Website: home-depot
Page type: review-order
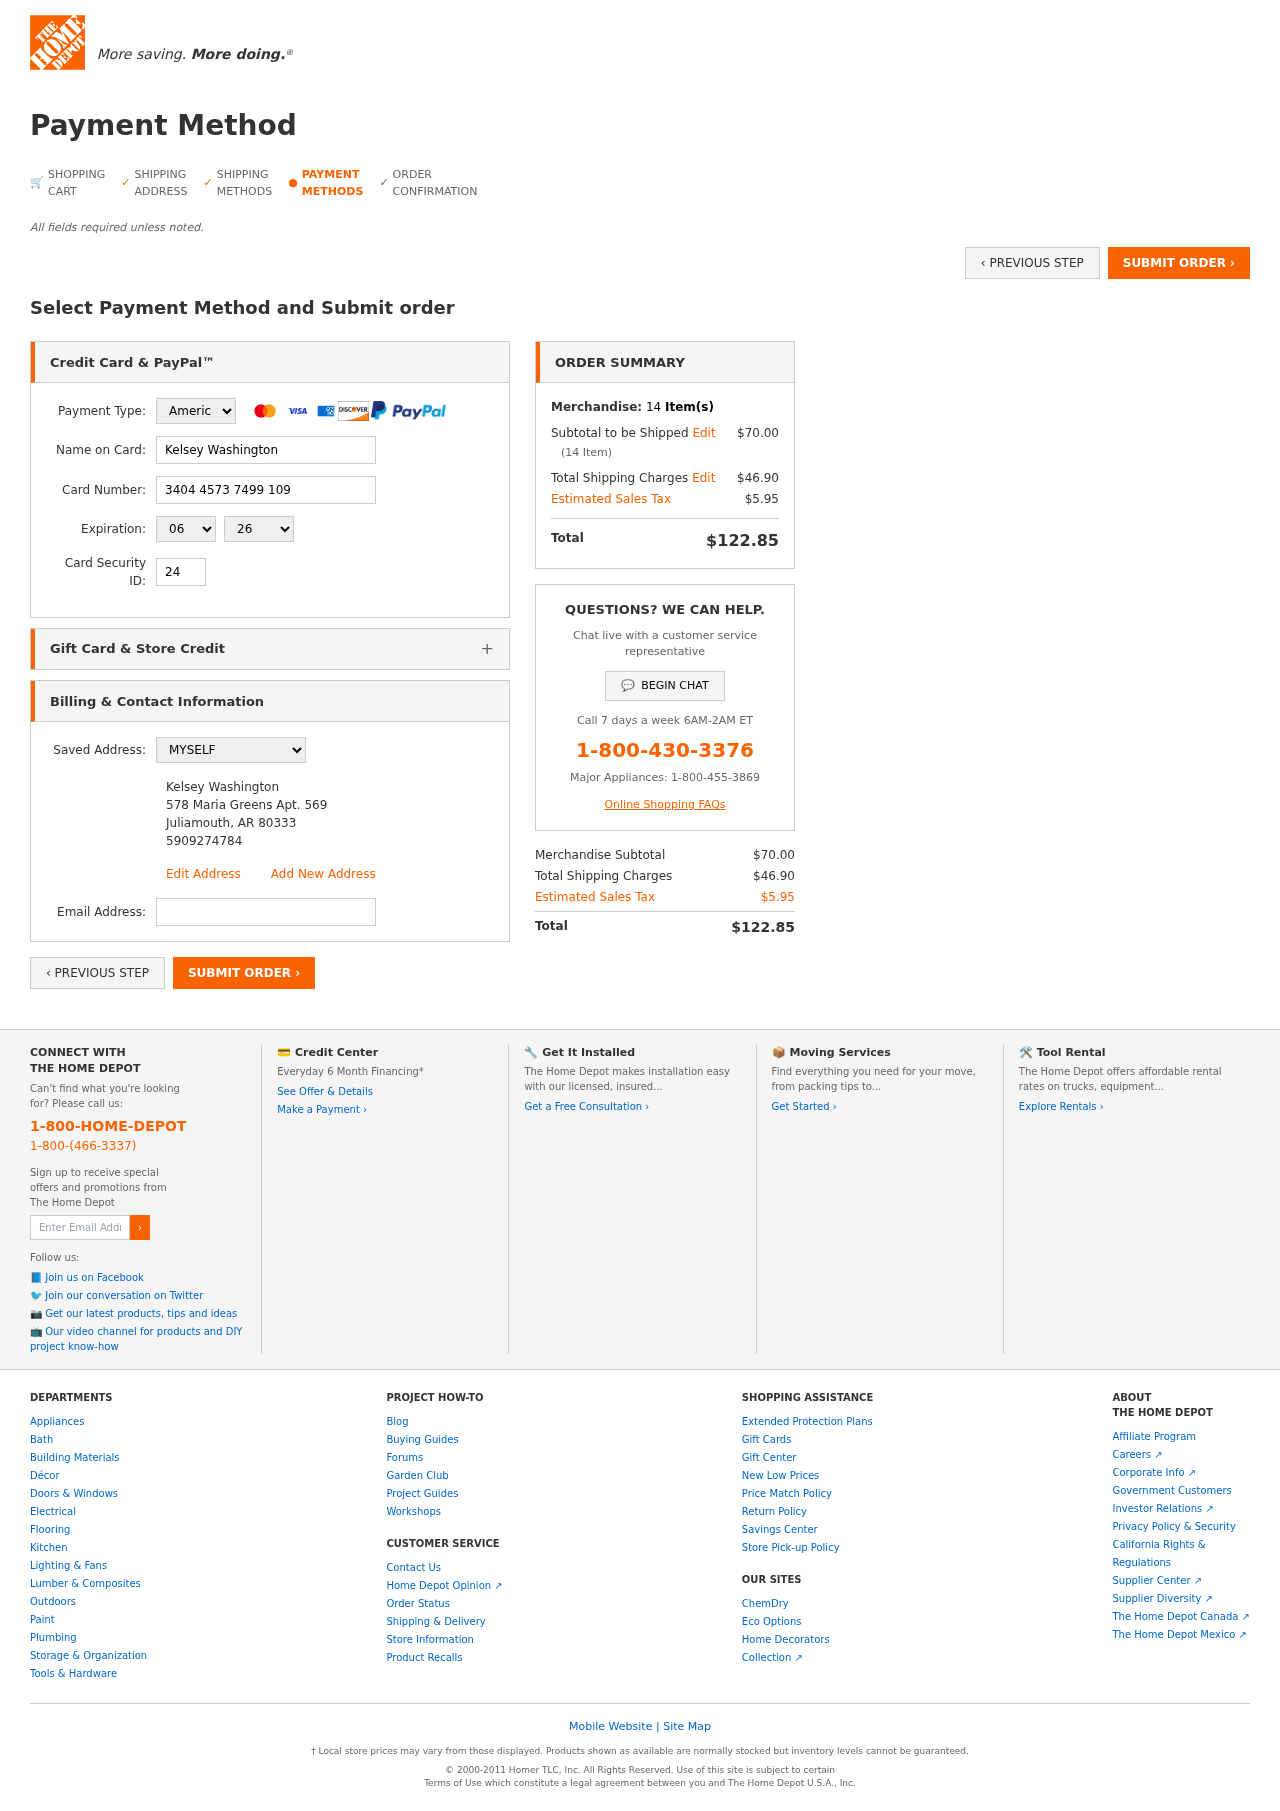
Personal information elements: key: PII_CARD_CVV
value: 2435
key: PII_CARD_EXPIRY_MONTH
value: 06
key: PII_CARD_EXPIRY_YEAR
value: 26
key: PII_CARD_NUMBER
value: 3404 4573 7499 109
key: PII_CARD_TYPE
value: American Express
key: PII_EMAIL
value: kelseywashington@yahoo.com
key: PII_FULLNAME
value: Kelsey Washington
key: PII_FULLNAME2
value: Kelsey Washington
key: PII_STREET2
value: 578 Maria Greens Apt. 569
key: PII_CITY2
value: Juliamouth
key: PII_STATE_ABBR2
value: AR
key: PII_POSTCODE2
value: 80333
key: PII_PHONE2
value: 5909274784
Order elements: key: ORDER_NUM_ITEMS
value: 14
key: ORDER_SUBTOTAL
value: $70.00
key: ORDER_NUM_ITEMS2
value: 14
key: ORDER_SHIPPING_COST
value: $46.90
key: ORDER_TAX
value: $5.95
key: ORDER_TOTAL
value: $122.85
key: ORDER_SUBTOTAL2
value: $70.00
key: ORDER_SHIPPING_COST2
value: $46.90
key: ORDER_TAX2
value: $5.95
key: ORDER_TOTAL2
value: $122.85